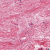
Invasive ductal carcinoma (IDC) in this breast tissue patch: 0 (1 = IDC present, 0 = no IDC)